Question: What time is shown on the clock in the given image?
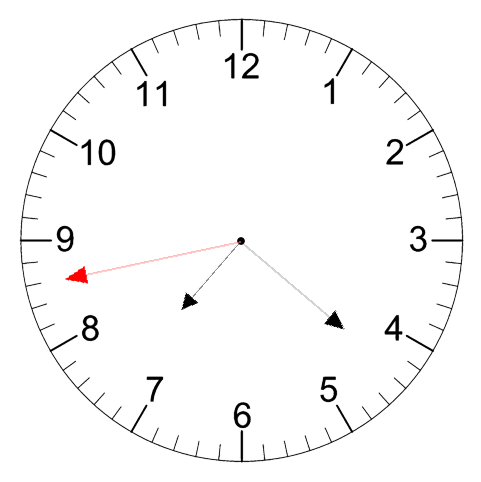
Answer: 07:21:43